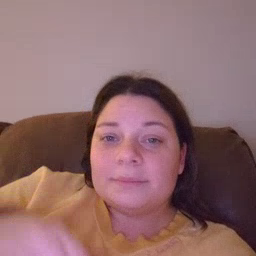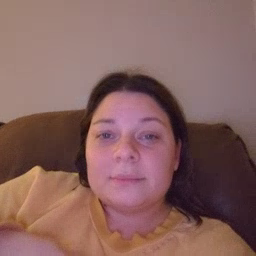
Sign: hen